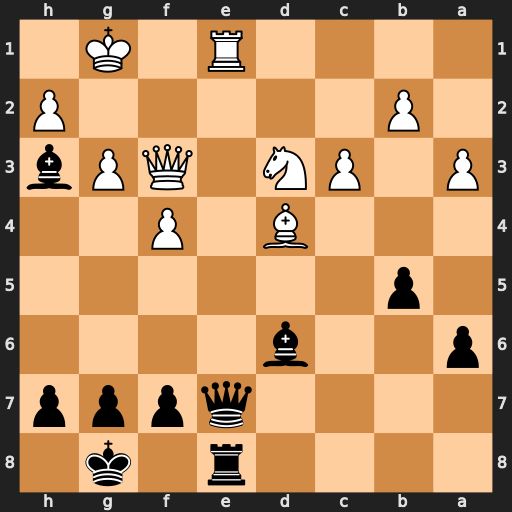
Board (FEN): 4r1k1/4qppp/p2b4/1p6/3B1P2/P1PN1QPb/1P5P/4R1K1
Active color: b
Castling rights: -
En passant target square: -
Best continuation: Qxe1+ Nxe1 Rxe1+ Kf2 Rf1+ Ke2 Rxf3